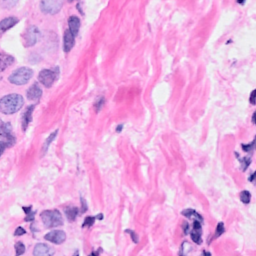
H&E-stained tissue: Breast